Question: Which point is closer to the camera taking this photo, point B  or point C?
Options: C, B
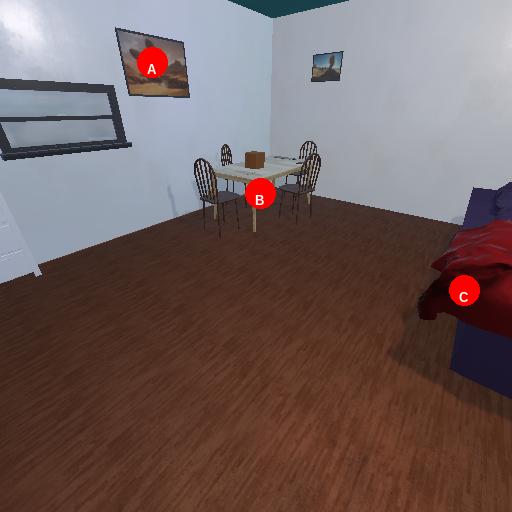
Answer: C